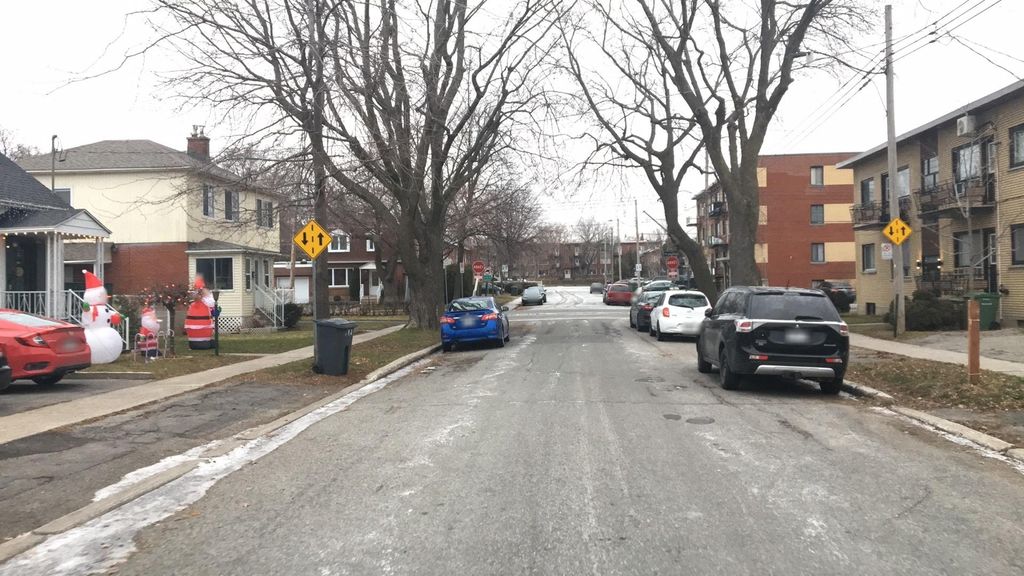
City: montreal